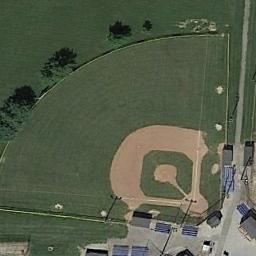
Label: baseball_diamond